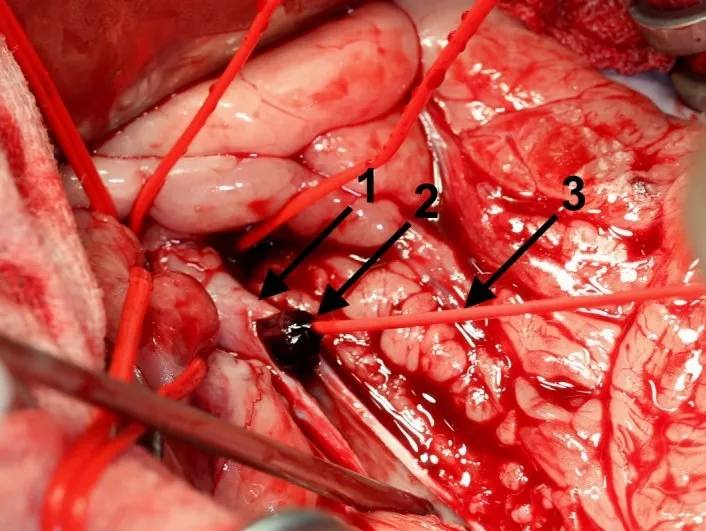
Demonstration of the thrombectomy via pulling the thrombus (1) out of the aorta (2) using the Fogarty catheter (3).
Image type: medical_photograph (other_medical_photograph)